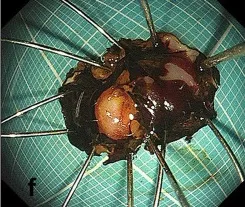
(F) Specimen resected by ESD (after iodine spraying).
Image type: medical_photograph (other_medical_photograph)